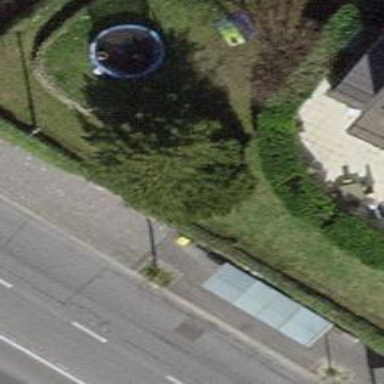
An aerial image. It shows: Post box is visible.